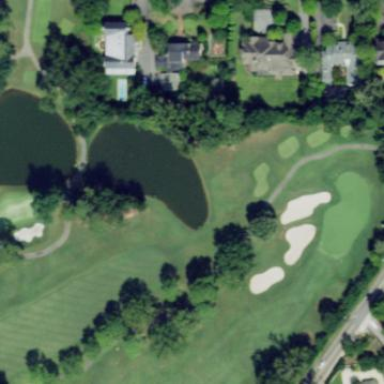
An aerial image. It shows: Picturesque scene of golf course with lateral water hazard.